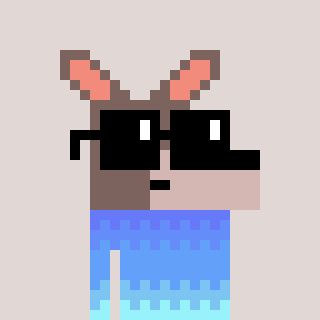
a pixel art character with square black sunglasses, a kangaroo-shaped head and a gold-colored body on a warm background